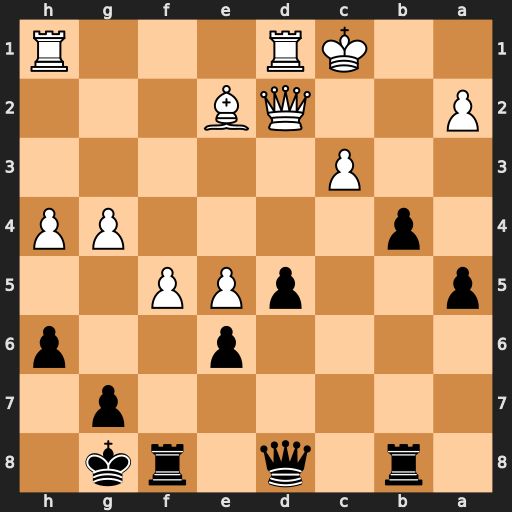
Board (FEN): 1r1q1rk1/6p1/4p2p/p2pPP2/1p4PP/2P5/P2QB3/2KR3R
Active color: b
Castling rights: -
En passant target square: -
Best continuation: bxc3 Qxc3 Rc8